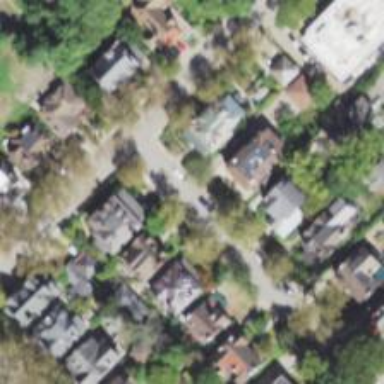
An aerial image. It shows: Residential road with separate asphalt sidewalk.